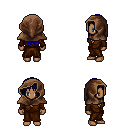
a pixel art fantasy rpg character, female body template, human, dark skin, brown robe, metal pants, blue unkempt hairstyle, cloth hood, four views (front, back, left, right), 2x2 character sprite sheet, small pixel art, hard edges, no anti-aliasing